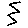
Label: zigzag